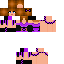
A female human skin with medium skin, wearing brown long hair dressed in a purple hoodie and black pants, featuring a closed mouth.